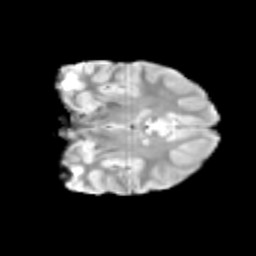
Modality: T2w
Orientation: coronal
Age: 13
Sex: male
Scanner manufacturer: siemens
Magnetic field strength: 3 T
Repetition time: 3.8 s
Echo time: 0.07 s